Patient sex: M
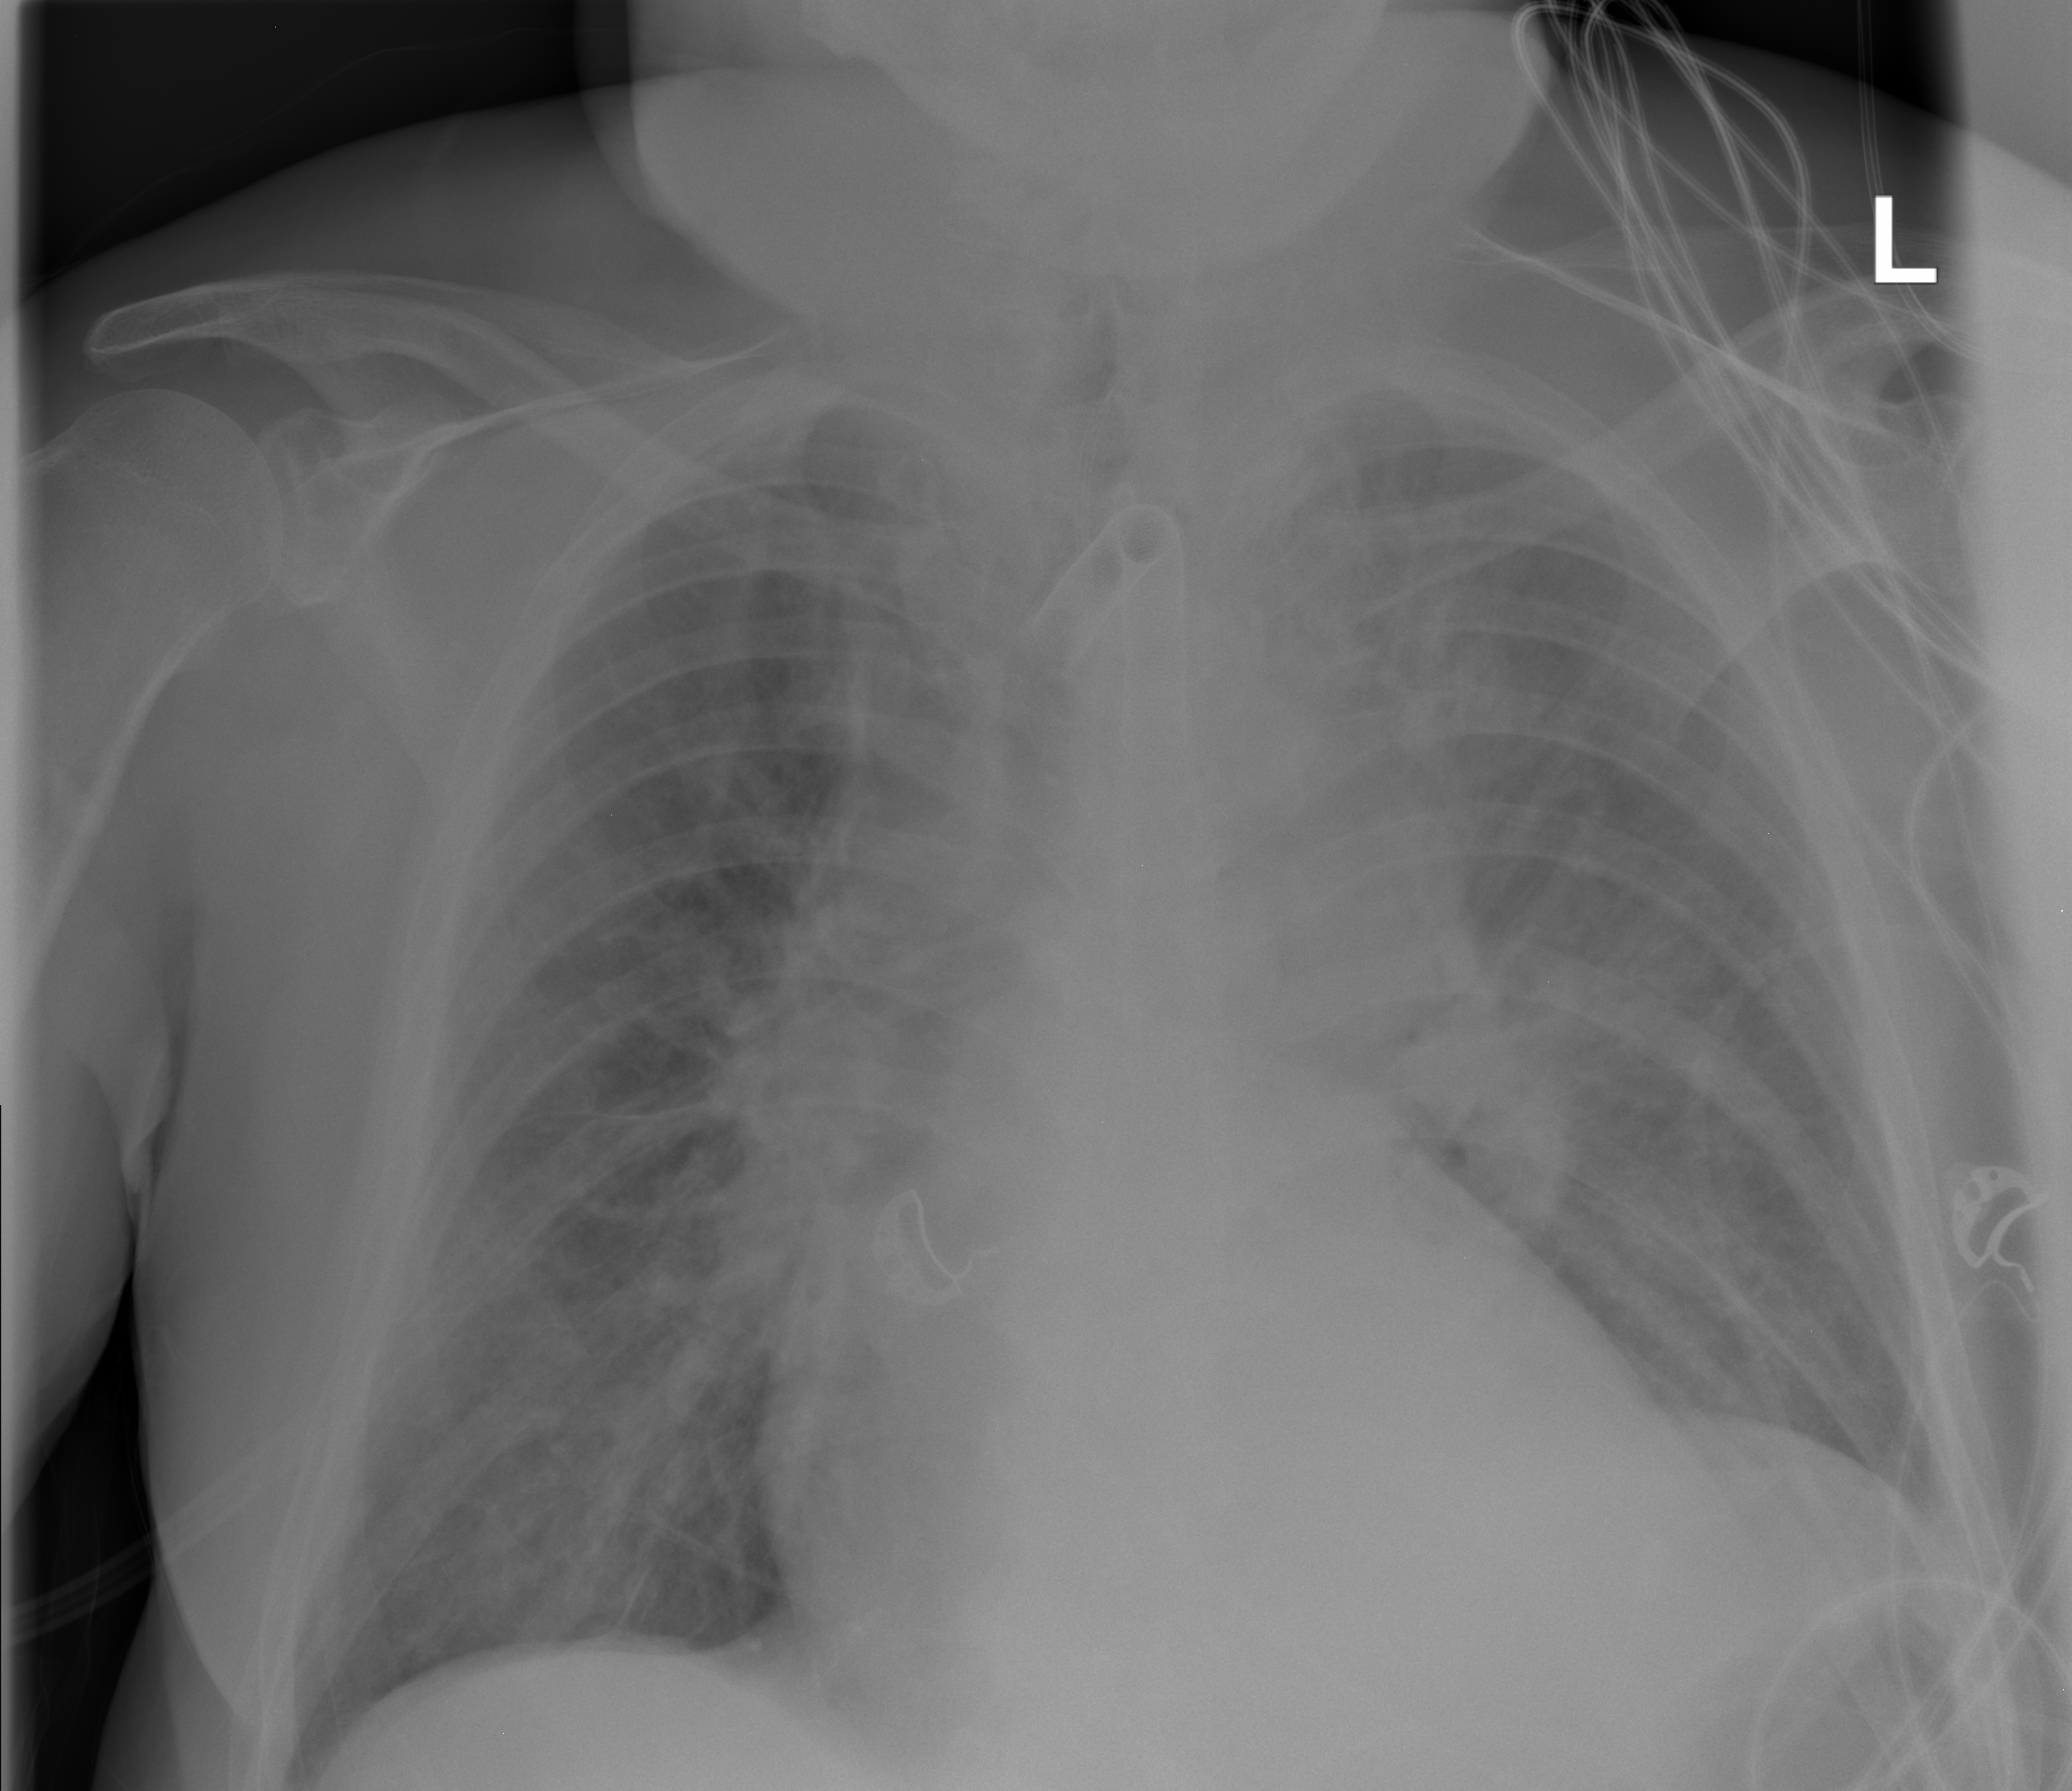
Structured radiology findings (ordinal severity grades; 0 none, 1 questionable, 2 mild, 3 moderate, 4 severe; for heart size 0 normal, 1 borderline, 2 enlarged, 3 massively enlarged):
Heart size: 0
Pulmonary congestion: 3
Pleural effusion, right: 0
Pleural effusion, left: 0
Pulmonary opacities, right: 2
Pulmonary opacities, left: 3
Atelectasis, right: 2
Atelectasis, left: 2